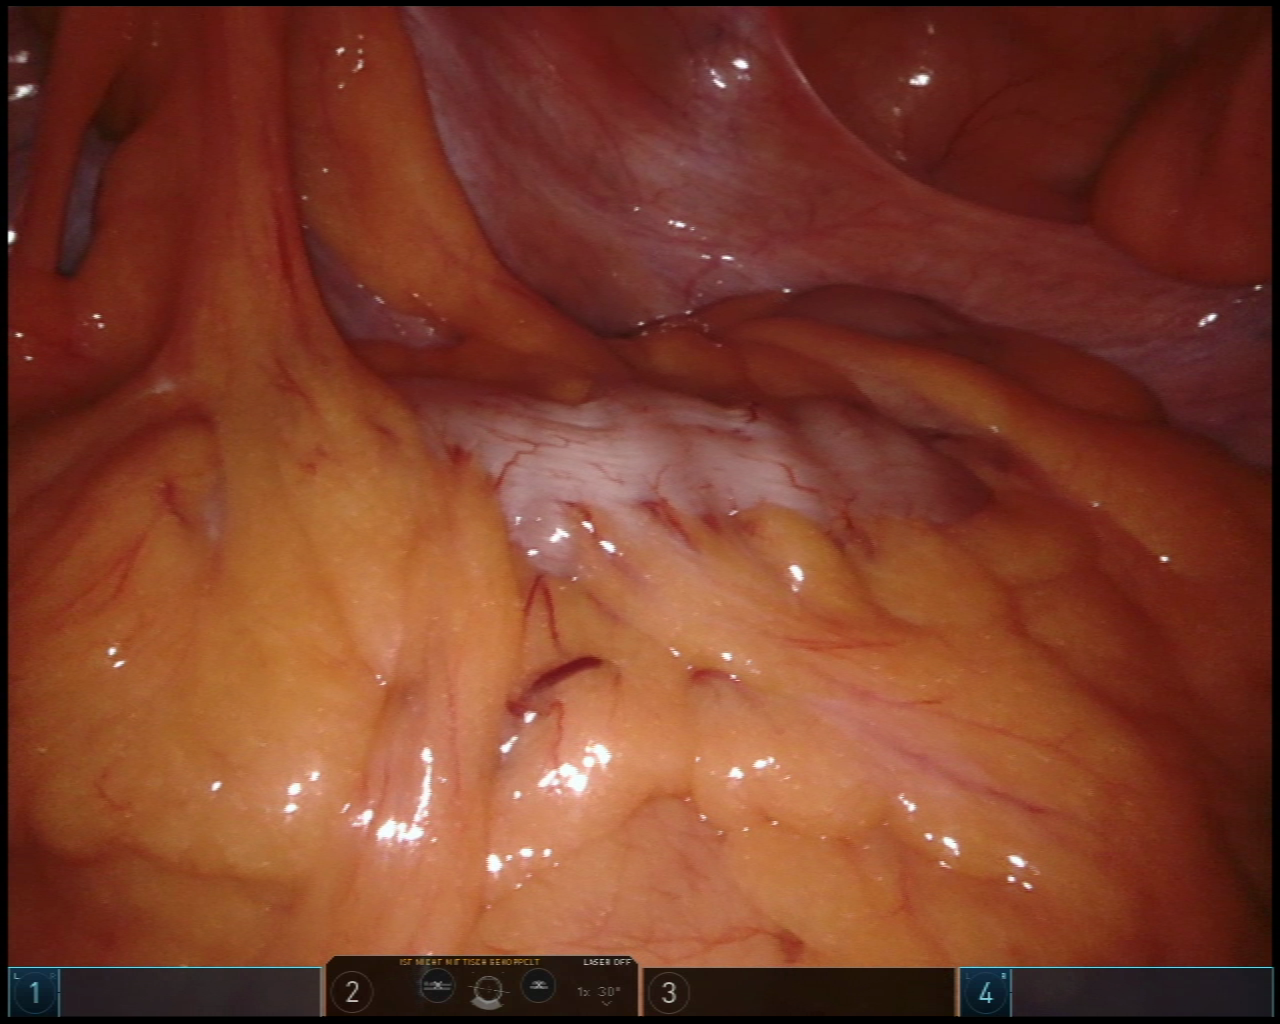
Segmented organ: abdominal_wall
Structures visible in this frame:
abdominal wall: yes
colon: yes
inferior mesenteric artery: no
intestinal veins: no
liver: no
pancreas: no
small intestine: no
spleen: no
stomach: no
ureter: no
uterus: no
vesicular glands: no